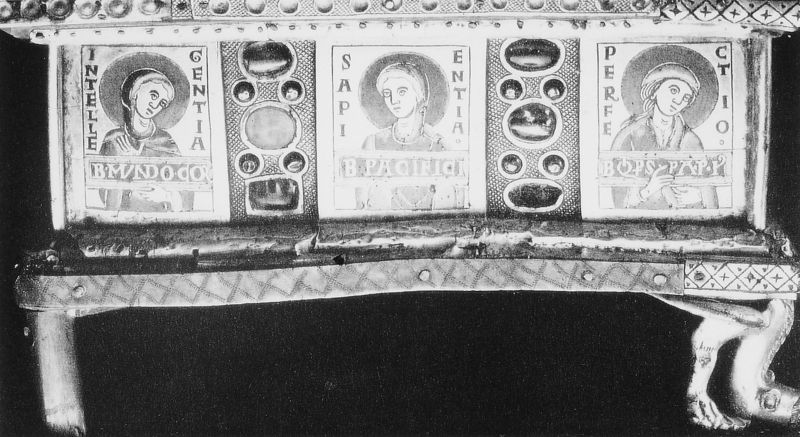
Titel: Alexanderreliquiar
Institution: Brüssel, Musées Royaux d’Art et d’Histoire
Schlagwörter: fuß, weiß, menschen, ausschnitt, frau, holz, köpfe, schwarz, leute, gesichter, gesicht, sockel, bildnis, kirche, gold, drei, edelsteine, tugend, beine, füße, schrift, bilder, lehne, bank, figuren, detail, ornamente, metall, nägel, foto, fotografie, photographie, truhe, religion, porträts, schwarz weiß, text, buchstaben, kiste, gravur, altar, namen, intarsien, kasten, photo, heiligenschein, sarg, griechisch, mittelalter, edelstein, heilige, beschlag, heilig, goldschmiedekunst, objekt, einfassung, schrein, kästchen, heiligenbild, buckel, inschriften, latein, kirchenkunst, ikonen, heiligendarstellung, weisheit, reliquiar, tugenden, schmiedekunst, sakralkunst, tragealtar, intelligenz, klugheit, sapientia, einlage, perfe, perfektion, reigion, intellegentia, perfectio, intelle, gentia, sapi, perfect, reliqie, reliqiar, entia, schwarz weises, kirchenkunst+